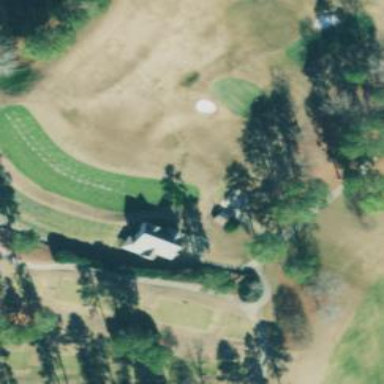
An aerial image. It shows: Golf cartpath that is also road path.